Question: - 'subivews''view A''view B''view C'- - 'view A''views'
Not in 'autolayout'. Please tell how its possible in 'automask'

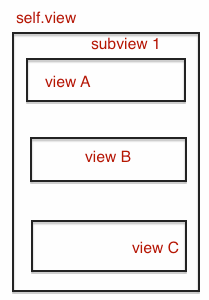
Answer: It will not work automatically, you need to program a bit, you can try the following code to achieve this,
'''
//Adding Delete Tap Gesture
-(void)addGestureToSubViews{
for(UIView *view in parent.subviews){
UITapGestureRecognizer *gesture=[[UITapGestureRecognizer alloc] initWithTarget:self action:@selector(deleteAction:)];
[view addGestureRecognizer:gesture];
}
}
-(IBAction)deleteAction:(UITapGestureRecognizer *)sender{
UIView *view=sender.view;
[UIView animateWithDuration:.3 animations:^{
CGRect rect=view.frame;
rect.origin.x=view.superview.frame.size.width;
view.frame=rect;
} completion:^(BOOL finished) {
[self reArrangeSuperView:view.superview withDeletedViewFrame:view.frame];
[view removeFromSuperview];
}];
}
-(void)reArrangeSuperView:(UIView *)superView withDeletedViewFrame:(CGRect)frame{
for(UIView *view in superView.subviews){
CGRect rect=view.frame;
if(rect.origin.y>frame.origin.y){
rect.origin.y=frame.origin.y;
}
[UIView animateWithDuration:.3 animations:^{
view.frame=rect;
}];
}
}
'''
I hope it helps.
Cheers.